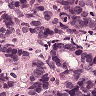
Metastatic tissue present: yes